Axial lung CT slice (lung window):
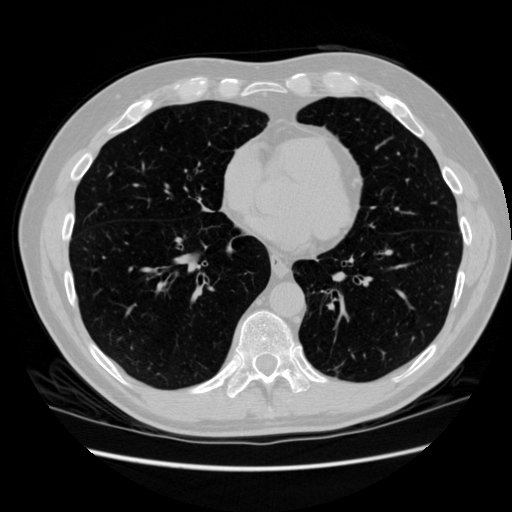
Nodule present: no